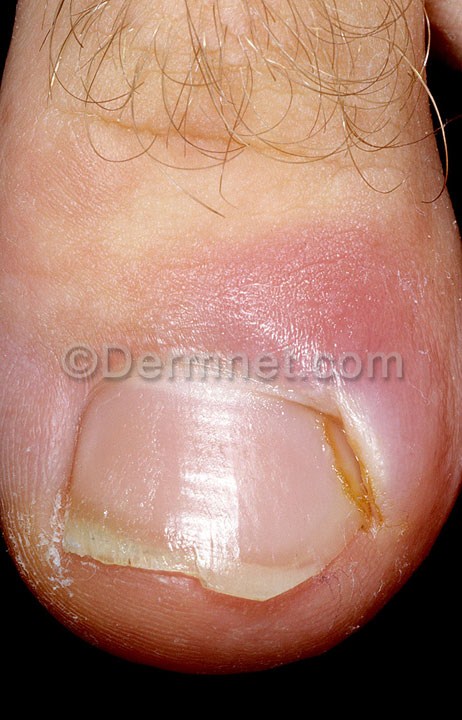
Disease: Nail Fungus and other Nail Disease